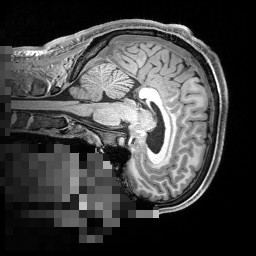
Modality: T1w
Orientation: sagittal
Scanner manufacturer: siemens
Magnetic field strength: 3 T
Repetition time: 2.4 s
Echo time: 0.00256 s